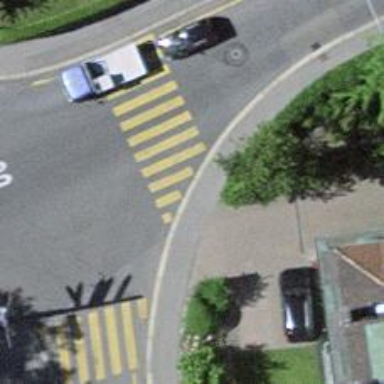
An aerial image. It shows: Kerb barrier.